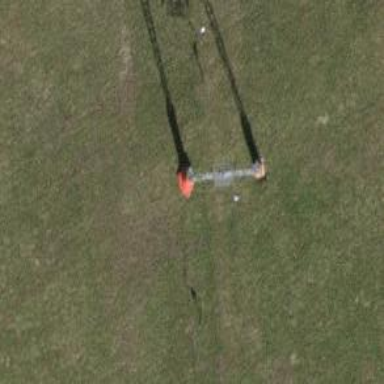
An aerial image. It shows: Pylon for aerialway.